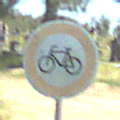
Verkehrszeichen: VerbotRadverkehr
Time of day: Midday
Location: Outdoor (Special)
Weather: PartlyCloudy
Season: NotSpecified
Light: Natural